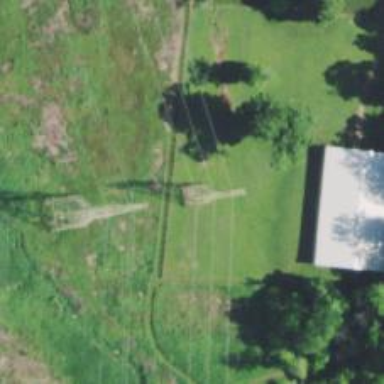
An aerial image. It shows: Lattice structure tower used for power transmission.